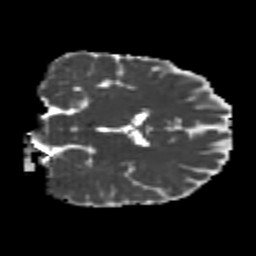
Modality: MD
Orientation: coronal
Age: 22
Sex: male
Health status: healthy
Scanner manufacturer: philips
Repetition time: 7.385 s
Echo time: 0.08599 s